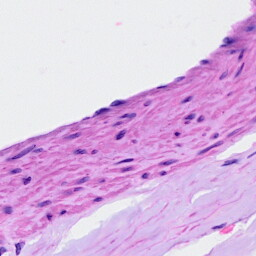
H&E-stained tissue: Ovarian